Question: I have a small utility that I use for cleaning up Excel workbooks. When I try to open a file for cleaning that is already open in Excel it throws
> 'System.IO.IOException'.
Is there some way I can place a check in the code so that it checks to see if the workbook is open and if so, throws an error box so the user can close out of it and close Excel before proceeding?
'''
public bool CleanFile(string docPath)
{
// Open the document for editing.
using (SpreadsheetDocument document = SpreadsheetDocument.Open(docPath, true))
'''

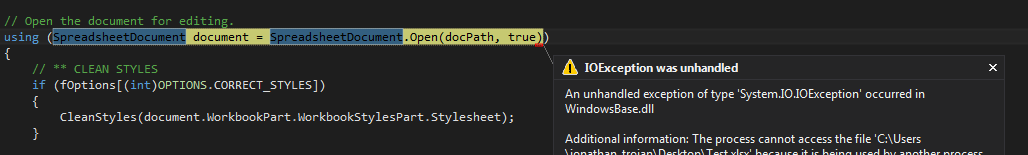
Answer: You can use this method before you open the document, and if it returns true, alert the user.
'''
public static bool IsFileOpen(string path)
{
FileStream stream = null;
try
{
stream = File.Open(path, System.IO.FileMode.Open, System.IO.FileAccess.Read);
}
catch (IOException ex)
{
if (ex.Message.Contains("being used by another process"))
return true;
}
finally
{
if (stream != null)
stream.Close();
}
return false;
}
'''